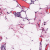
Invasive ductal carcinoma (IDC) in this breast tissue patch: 0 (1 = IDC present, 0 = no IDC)